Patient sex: M
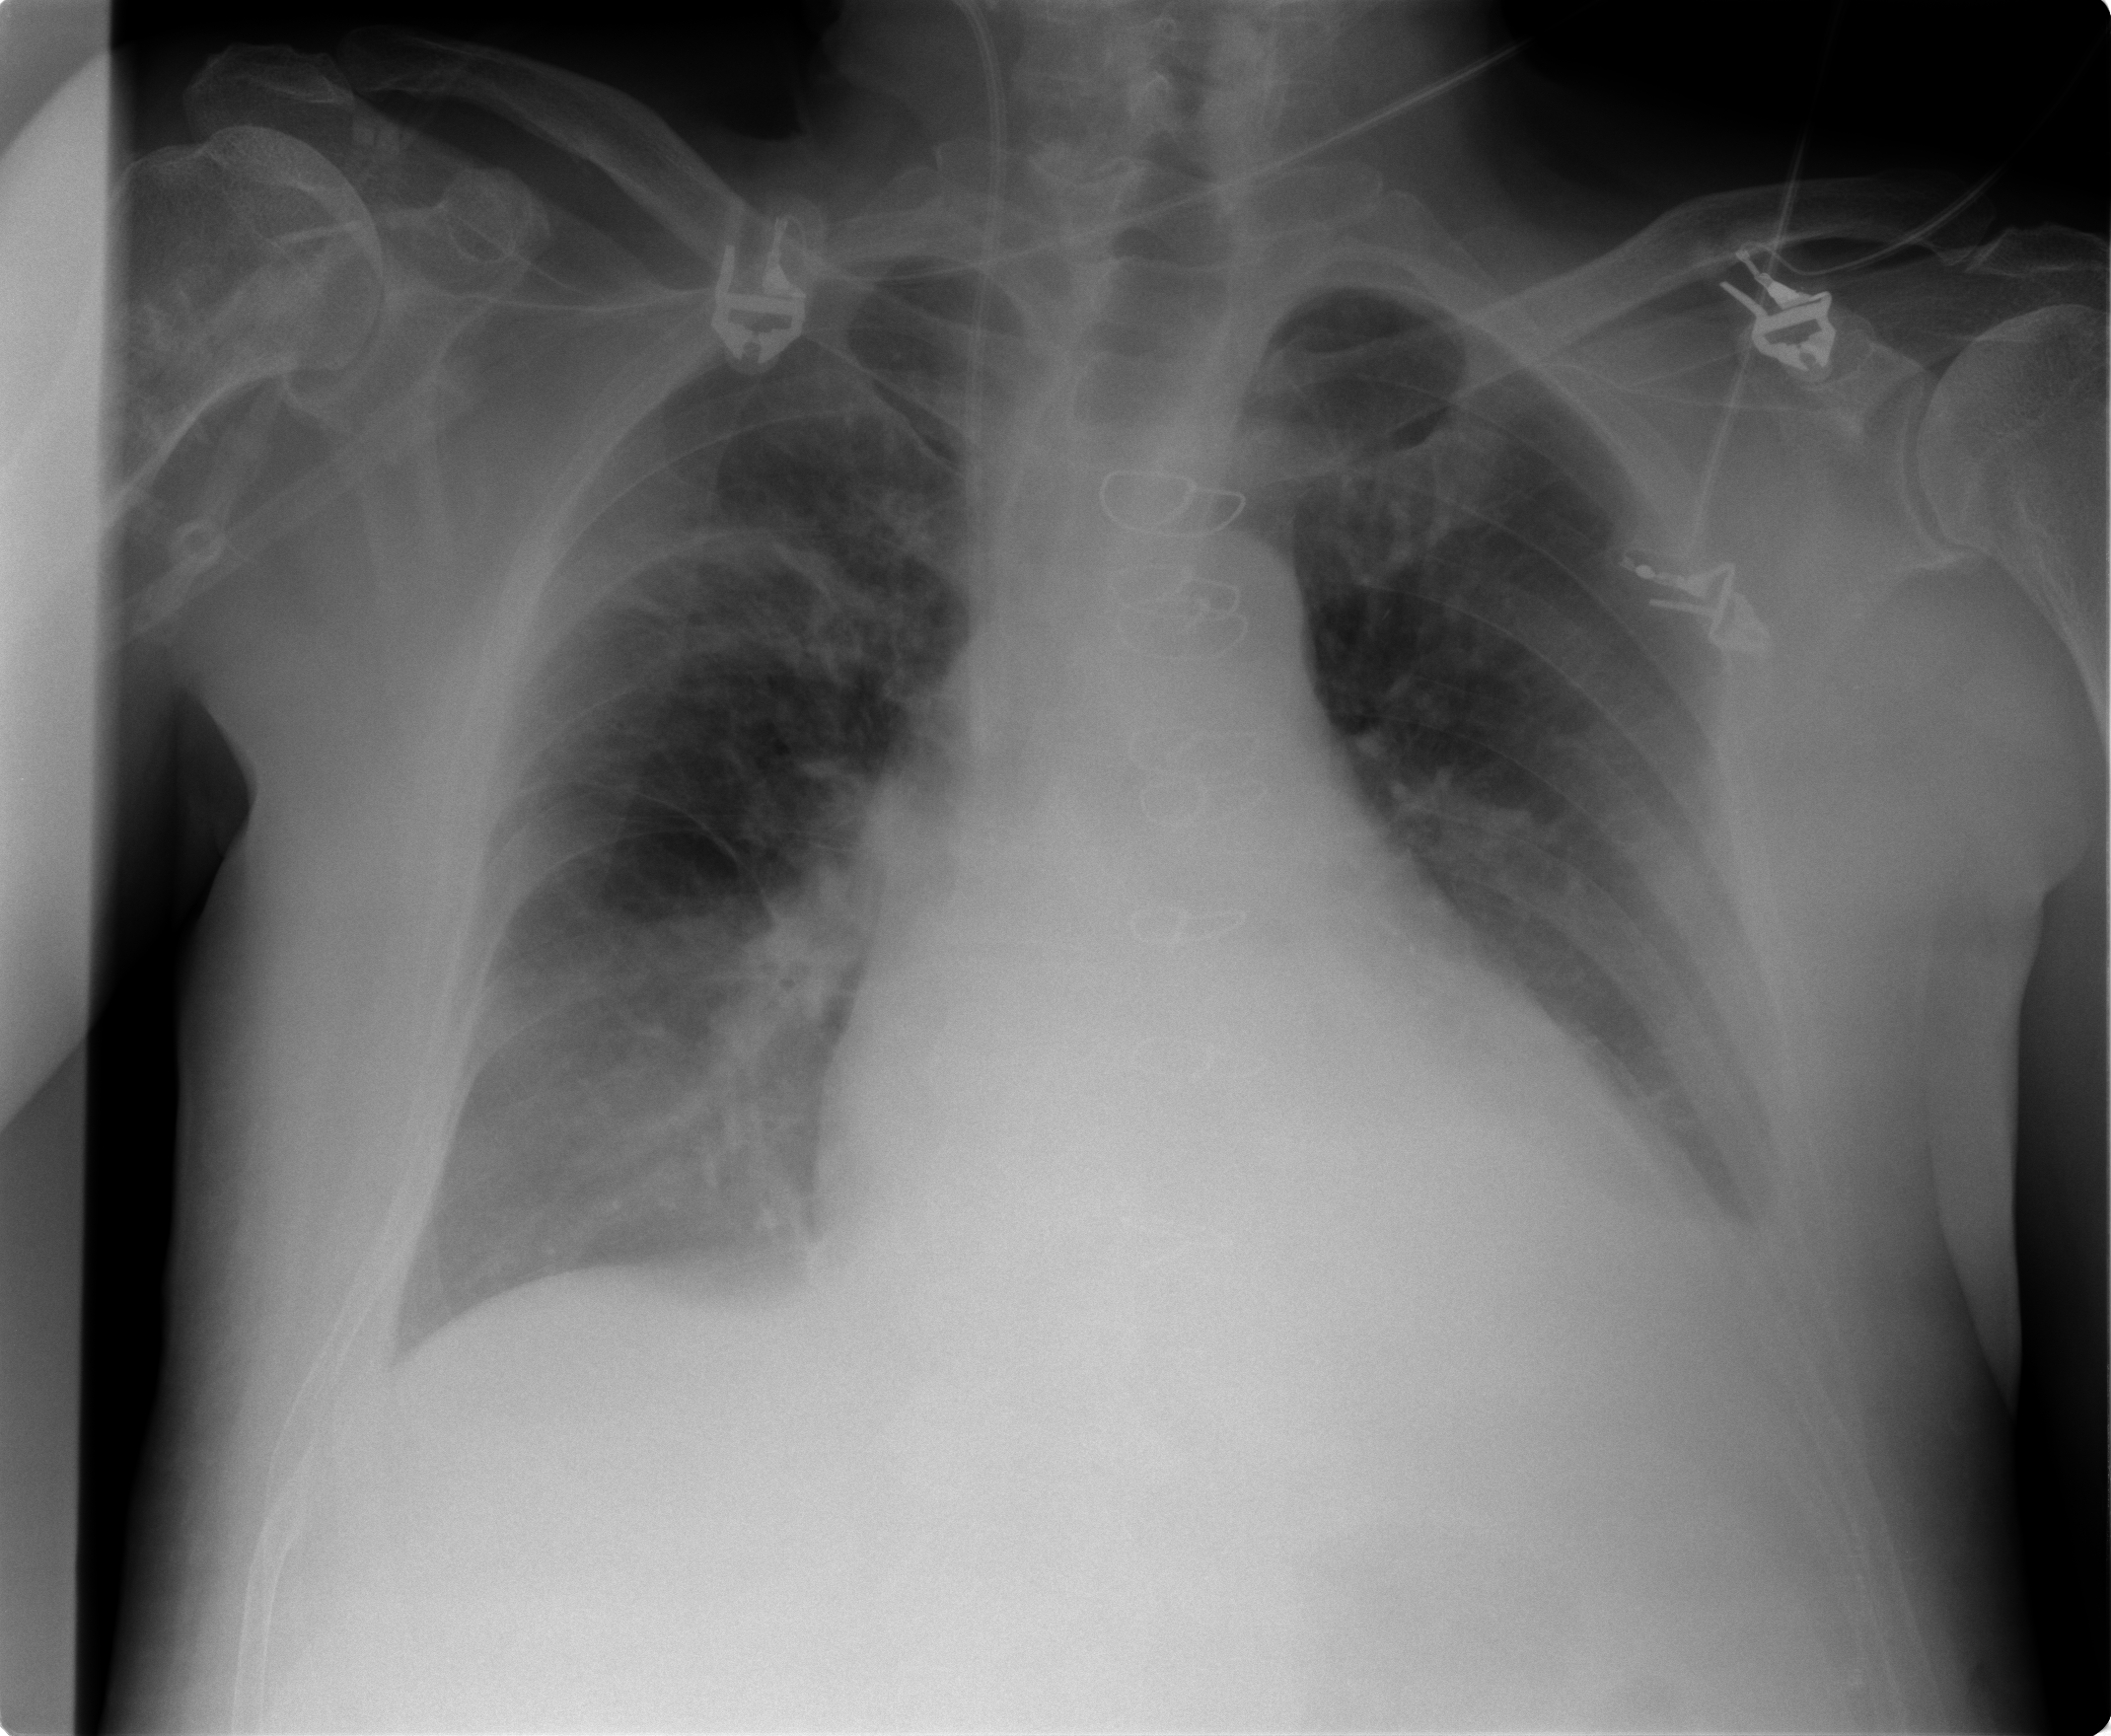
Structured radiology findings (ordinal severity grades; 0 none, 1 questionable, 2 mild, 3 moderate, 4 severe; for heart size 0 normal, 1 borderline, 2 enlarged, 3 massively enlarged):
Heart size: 2
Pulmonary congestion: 3
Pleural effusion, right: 0
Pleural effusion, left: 1
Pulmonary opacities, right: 0
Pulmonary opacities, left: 0
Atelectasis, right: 2
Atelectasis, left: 2